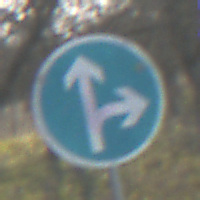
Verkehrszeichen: VorgeschriebeneFahrtrichtungGeradeausOderRechts
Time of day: MorningAfternoon
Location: Outdoor (Nature)
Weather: Clear
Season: NotSpecified
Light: Natural